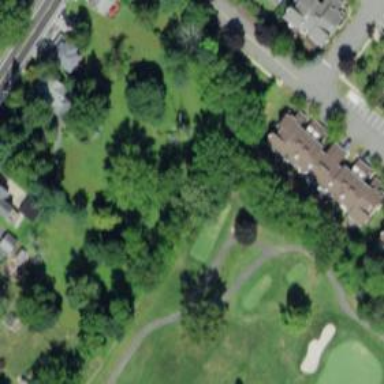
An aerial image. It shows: Path used for both walking and golf.